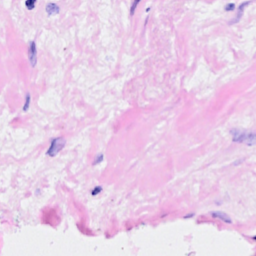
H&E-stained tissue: Breast